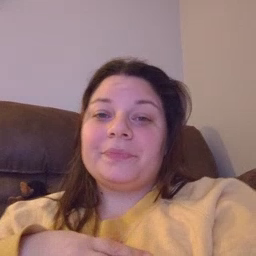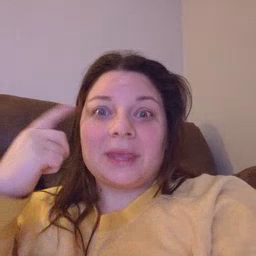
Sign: think